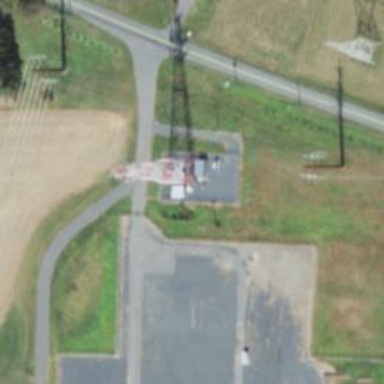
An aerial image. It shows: Cell tower.